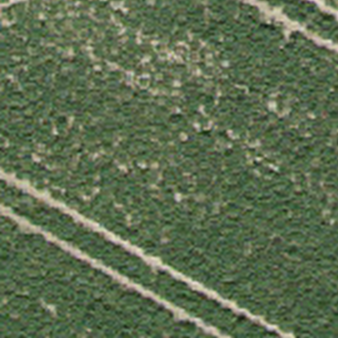
Label: other